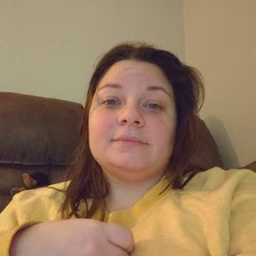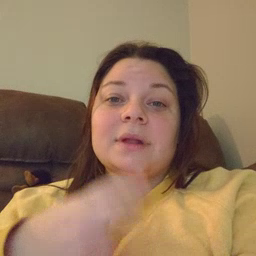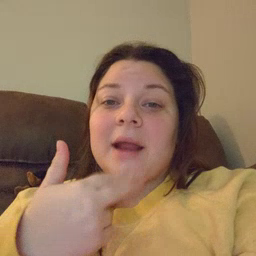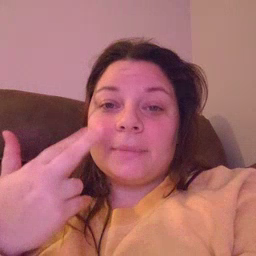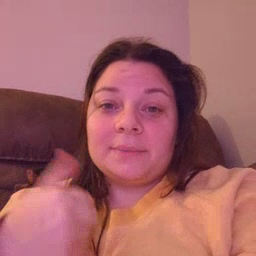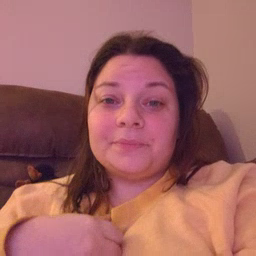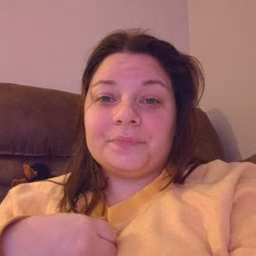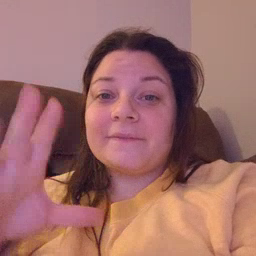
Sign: napkin